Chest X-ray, PA view. Patient: 41 years old, sex M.
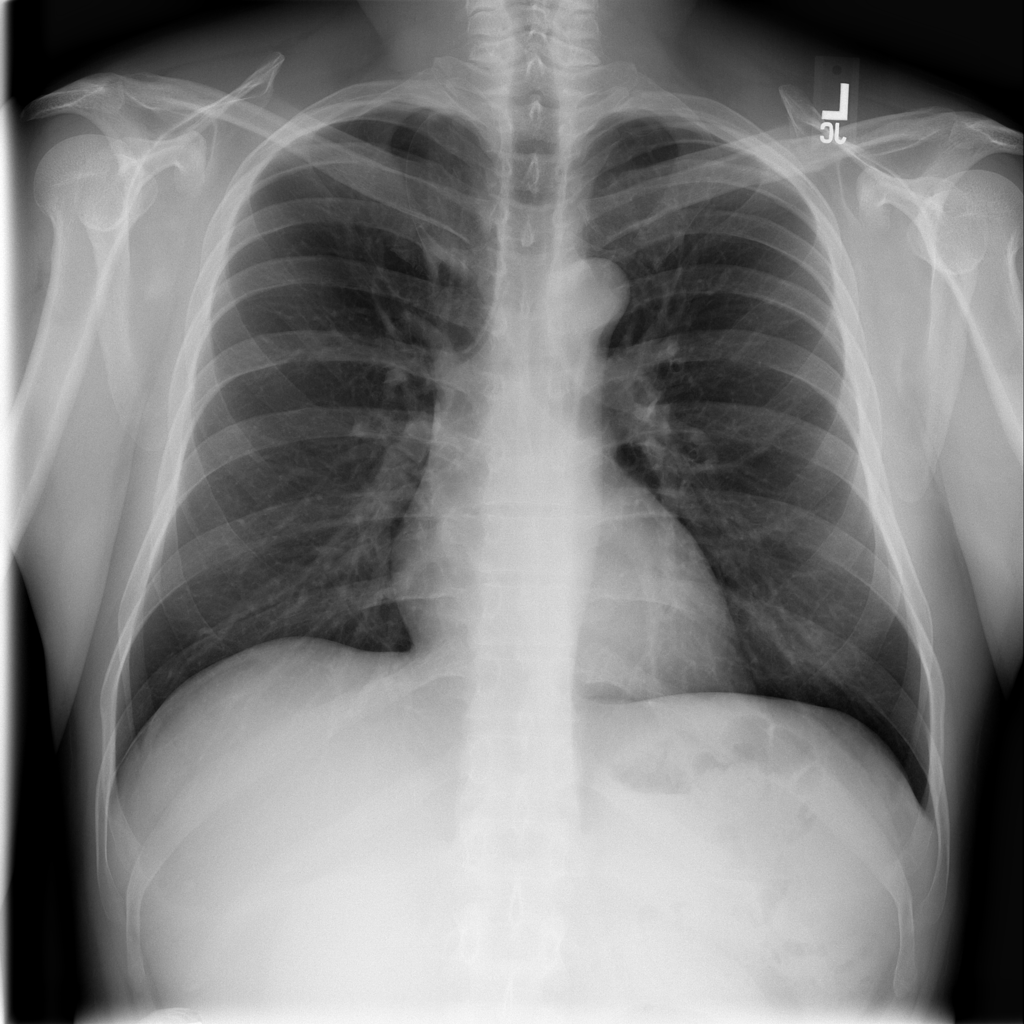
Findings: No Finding